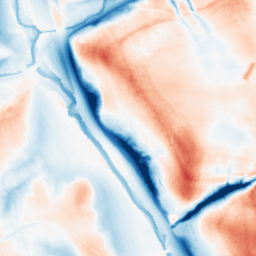
Category: classical
Decomposition family: gaussian_anisotropic
Decomposition parameters: sigma_x: 20
sigma_y: 10
Upsampling method: quartic
Upsampling parameters: scale: 8
Upsampling scale: 8